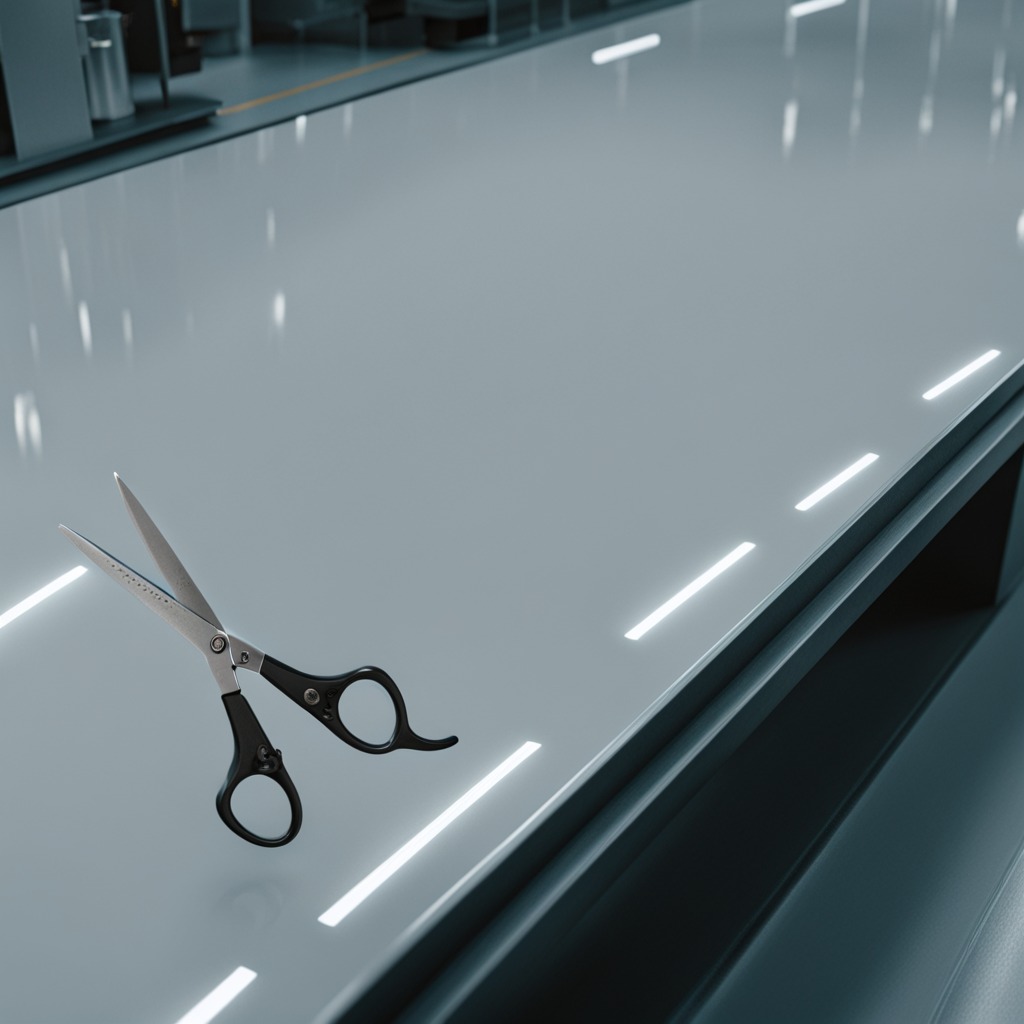
A scissor is lying on a table in a ship maintenance bay industrial lighting.